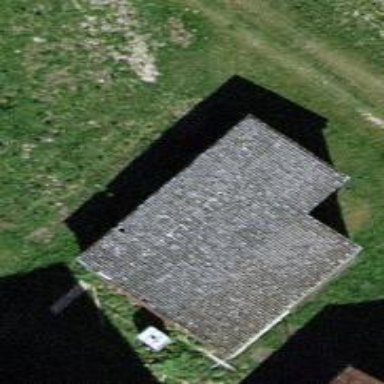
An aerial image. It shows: Farm building.